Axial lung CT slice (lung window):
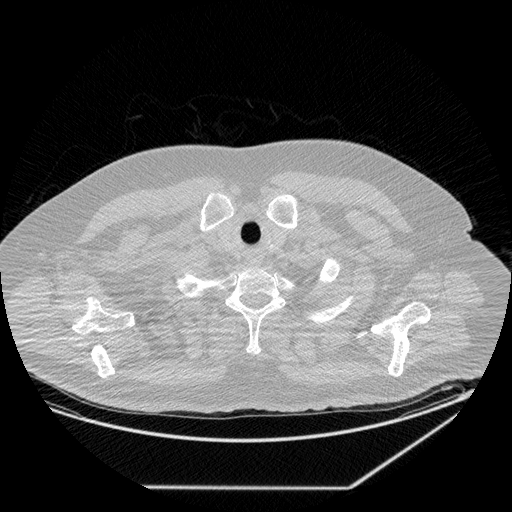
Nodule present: no